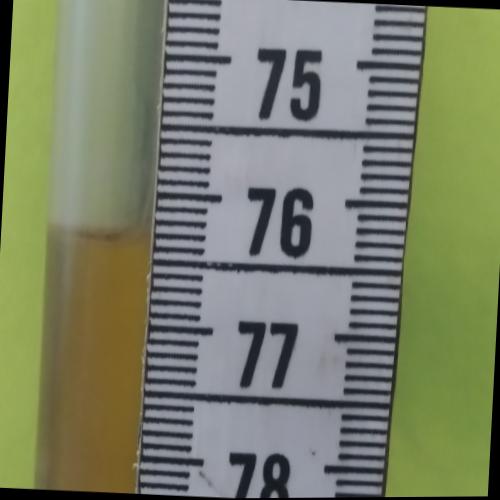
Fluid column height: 76.3 cm